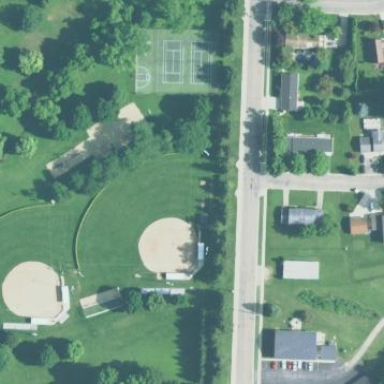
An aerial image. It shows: Softball pitch for leisure sports.